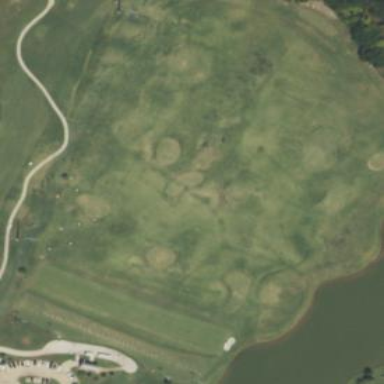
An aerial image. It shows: Driving range for golf practice.